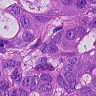
Metastatic tissue present: yes